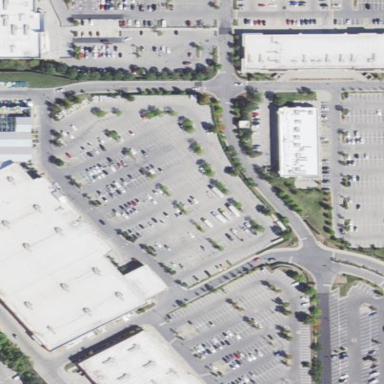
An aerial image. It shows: Retail area.